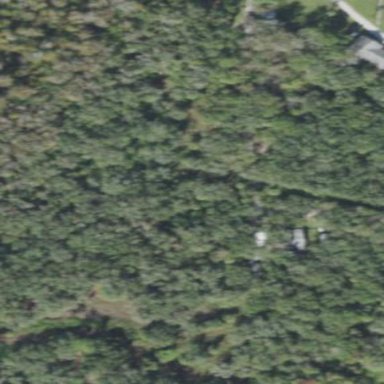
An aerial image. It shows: Mixed leaf woodland.